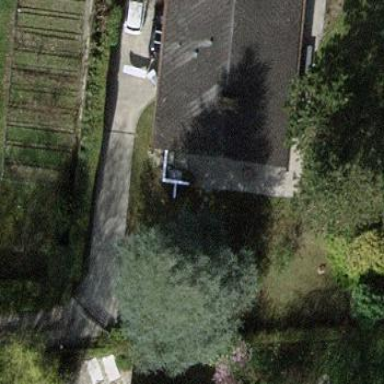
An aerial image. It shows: Simple house.